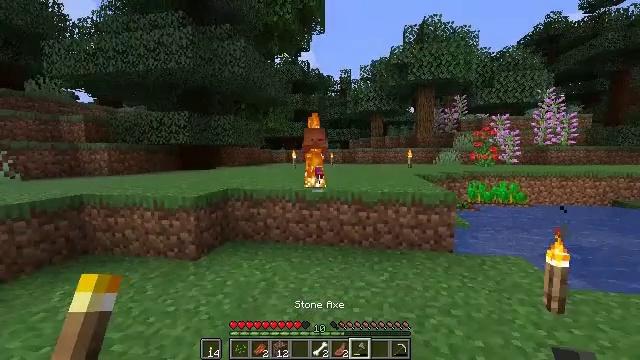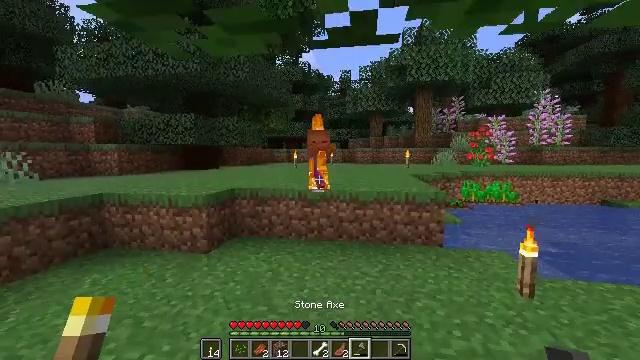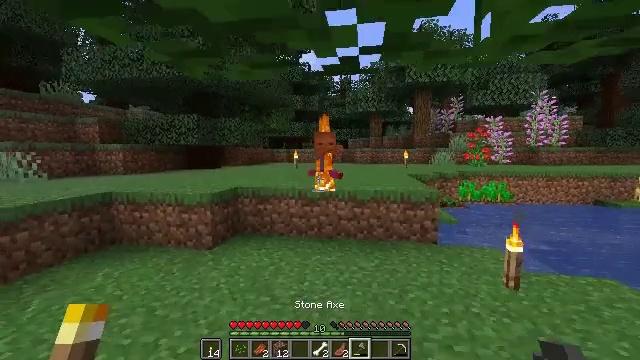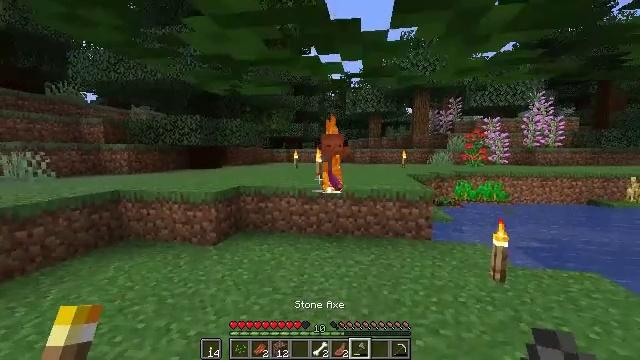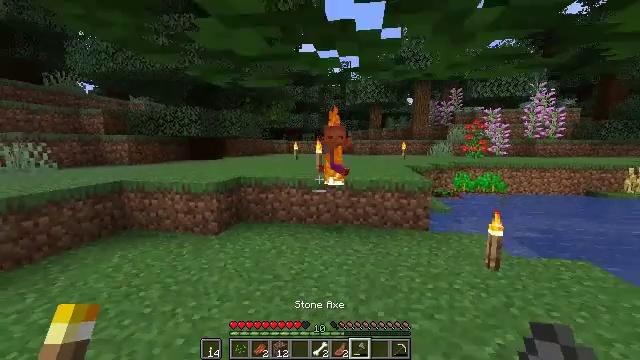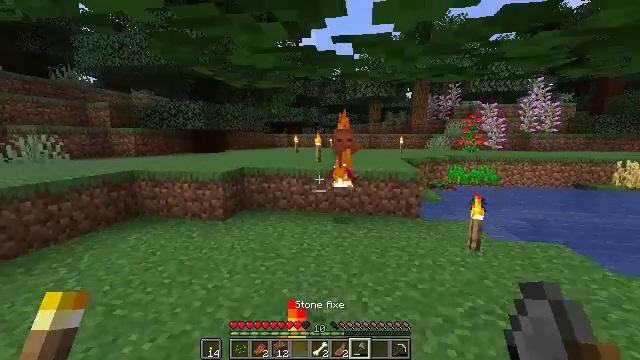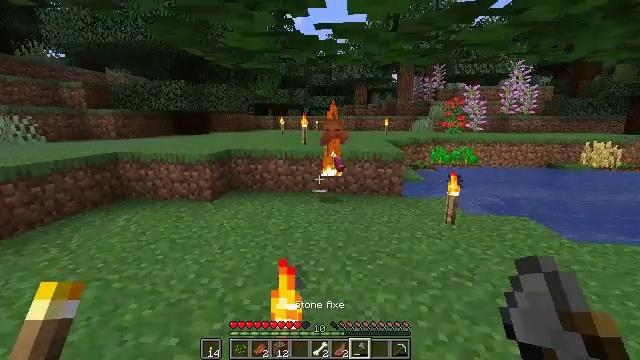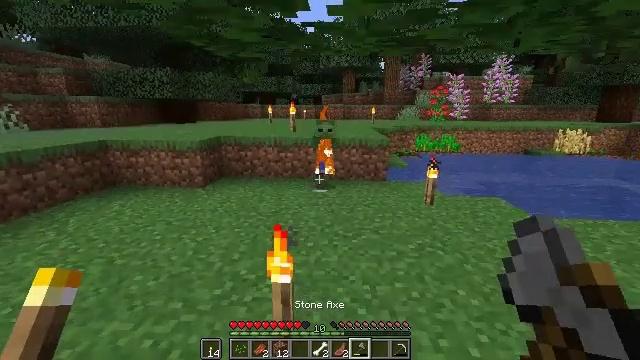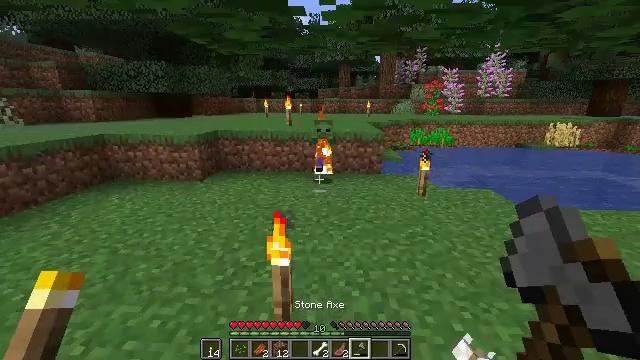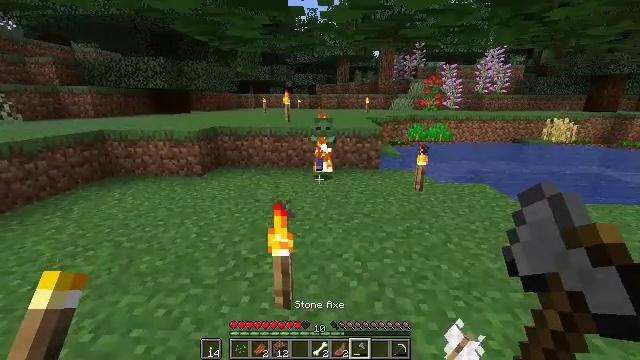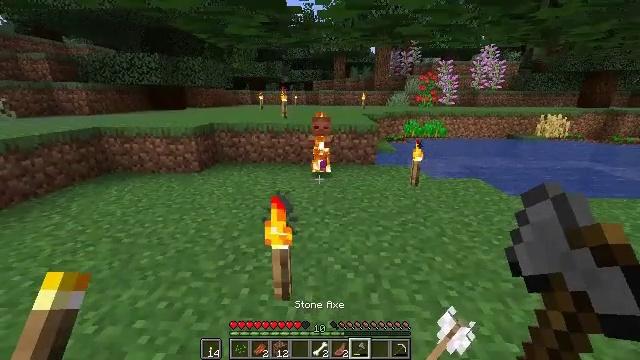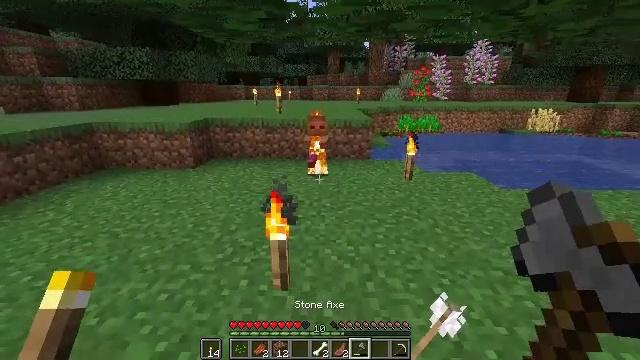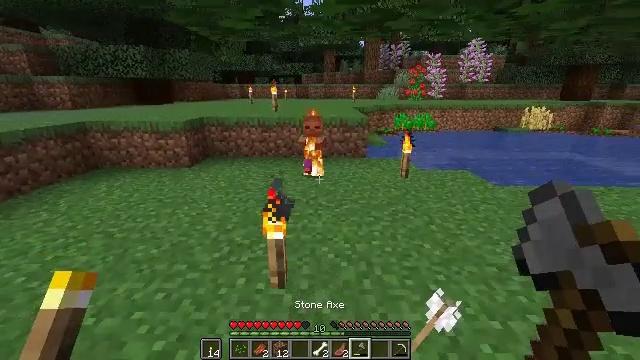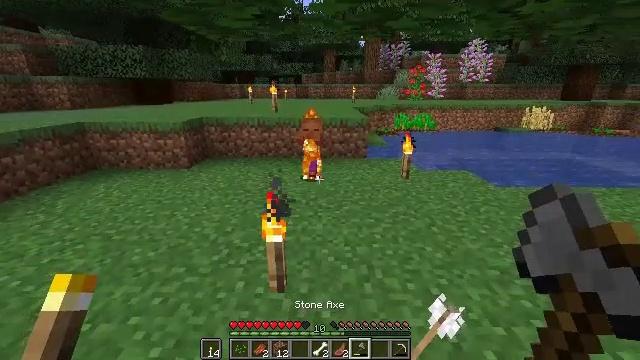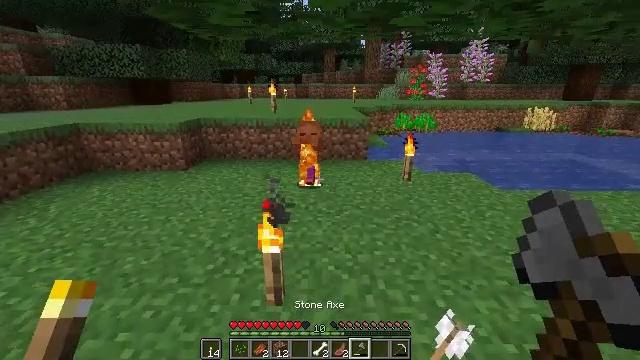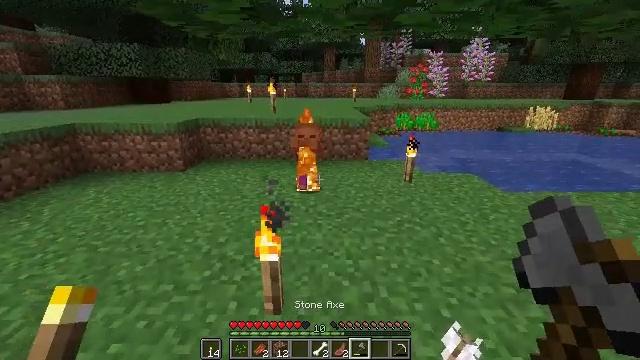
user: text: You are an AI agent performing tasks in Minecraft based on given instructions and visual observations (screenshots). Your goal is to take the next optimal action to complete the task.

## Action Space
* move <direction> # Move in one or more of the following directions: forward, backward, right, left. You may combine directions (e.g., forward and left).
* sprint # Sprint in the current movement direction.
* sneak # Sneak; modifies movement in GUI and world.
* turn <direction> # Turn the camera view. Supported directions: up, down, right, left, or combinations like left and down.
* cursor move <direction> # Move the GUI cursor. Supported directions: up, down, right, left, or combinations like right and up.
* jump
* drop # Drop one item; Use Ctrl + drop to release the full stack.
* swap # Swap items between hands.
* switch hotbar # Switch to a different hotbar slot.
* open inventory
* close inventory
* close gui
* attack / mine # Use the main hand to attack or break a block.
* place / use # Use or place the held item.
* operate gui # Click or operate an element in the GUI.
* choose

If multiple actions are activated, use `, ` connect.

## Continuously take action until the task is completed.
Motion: motion action
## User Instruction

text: Combat the zombie.
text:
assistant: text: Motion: move back, sprint
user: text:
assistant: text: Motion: move back, sprint
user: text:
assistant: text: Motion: move back
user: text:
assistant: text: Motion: move back, turn down
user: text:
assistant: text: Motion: move back, turn down
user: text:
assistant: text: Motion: move back, turn right and down
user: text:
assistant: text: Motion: move back, turn right and down
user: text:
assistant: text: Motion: turn down
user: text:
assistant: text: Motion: no_op
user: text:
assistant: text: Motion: no_op
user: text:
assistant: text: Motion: turn right and down
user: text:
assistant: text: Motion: no_op
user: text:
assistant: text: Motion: move forward
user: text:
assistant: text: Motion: move forward
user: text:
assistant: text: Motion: move forward
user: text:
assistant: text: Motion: move forward
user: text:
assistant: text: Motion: move forward
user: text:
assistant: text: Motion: move forward, turn left
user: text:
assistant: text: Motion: move forward, turn left
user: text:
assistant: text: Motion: move forward, turn left and down, attack / mine
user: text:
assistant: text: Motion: turn left and down, attack / mine
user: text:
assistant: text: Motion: move back, turn left and down
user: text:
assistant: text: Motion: move back, turn right
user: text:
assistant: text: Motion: move back, turn right
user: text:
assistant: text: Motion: no_op